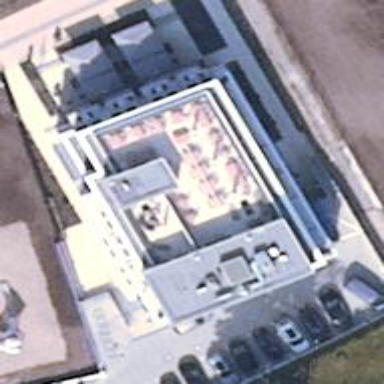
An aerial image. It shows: Hotel.